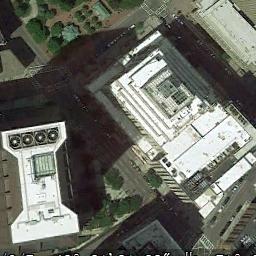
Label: commercial_area